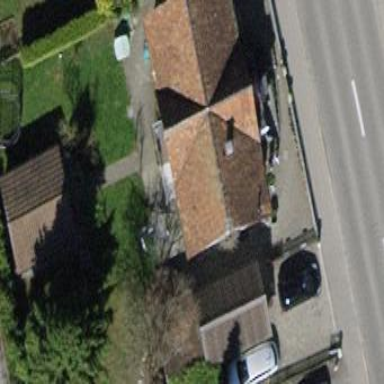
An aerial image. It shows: Detached building with gabled roof.